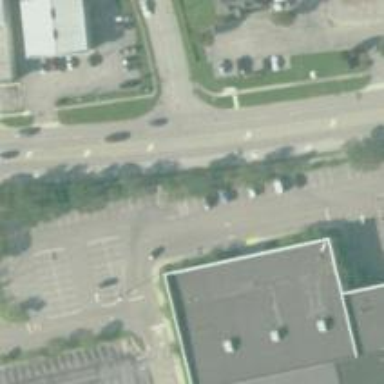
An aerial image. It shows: Footway.